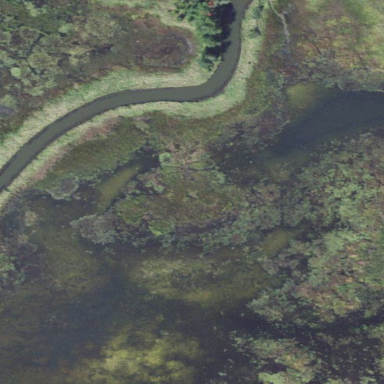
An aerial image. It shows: Peaceful pond surrounded by nature.